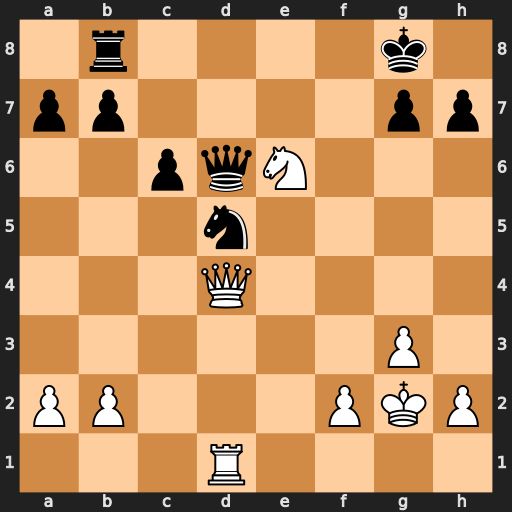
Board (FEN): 1r4k1/pp4pp/2pqN3/3n4/3Q4/6P1/PP3PKP/3R4
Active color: w
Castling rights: -
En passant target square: -
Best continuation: Qxg7#